Question: What is the value of the measurement in the image?
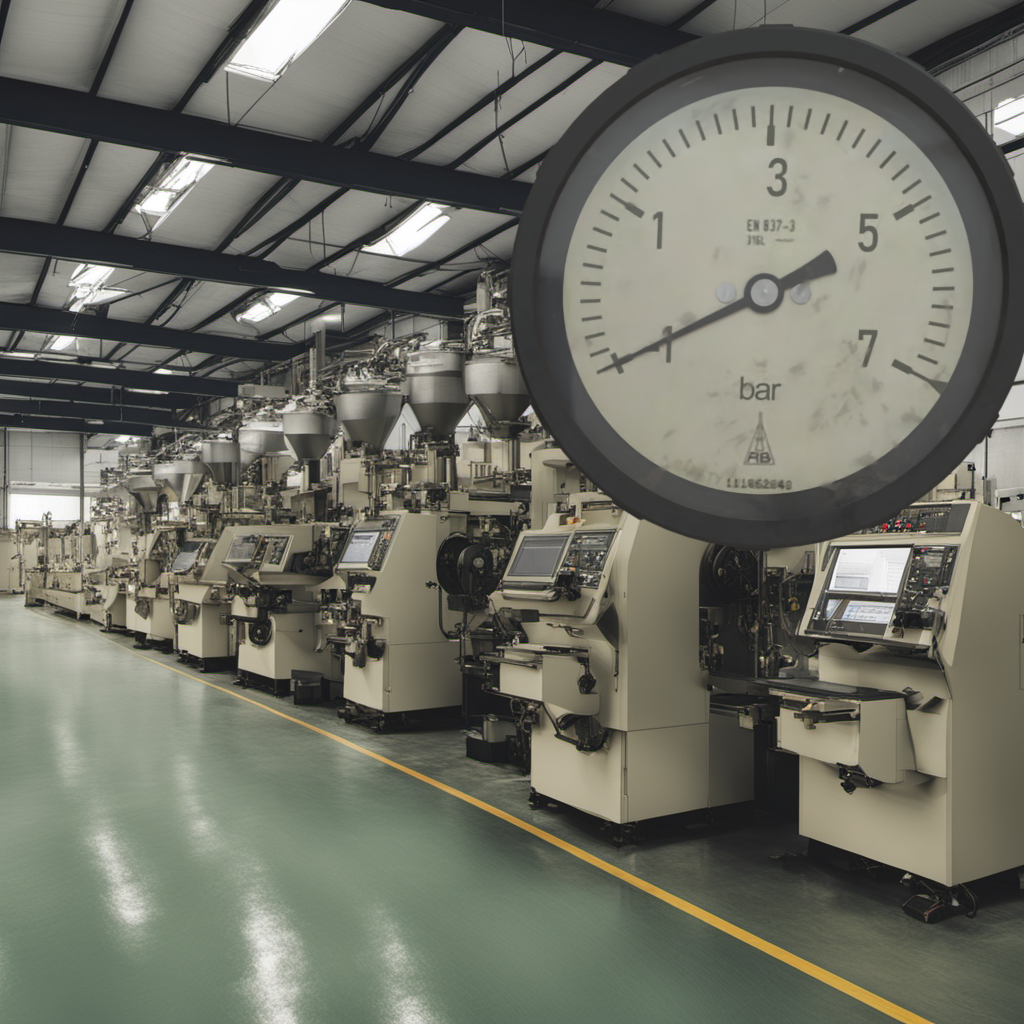
Answer: The result is -0.96
Question: What is the reading range of the measurement in the image?
Answer: The range is from -1 to 7
Question: What is the minimum and maximum reading range of the measurement in the image?
Answer: The minimum value is -1 and the maximum value is 7